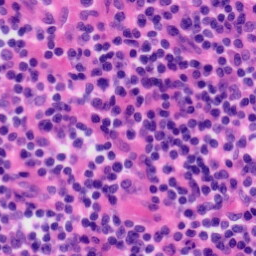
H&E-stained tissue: Tonsil